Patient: sex M, age 78
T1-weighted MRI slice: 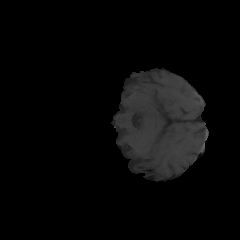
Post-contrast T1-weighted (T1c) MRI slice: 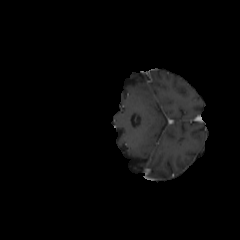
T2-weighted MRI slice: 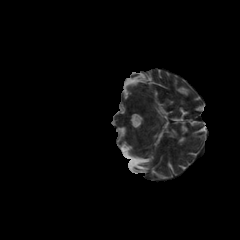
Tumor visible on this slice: no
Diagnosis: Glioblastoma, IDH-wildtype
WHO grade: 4